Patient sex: M
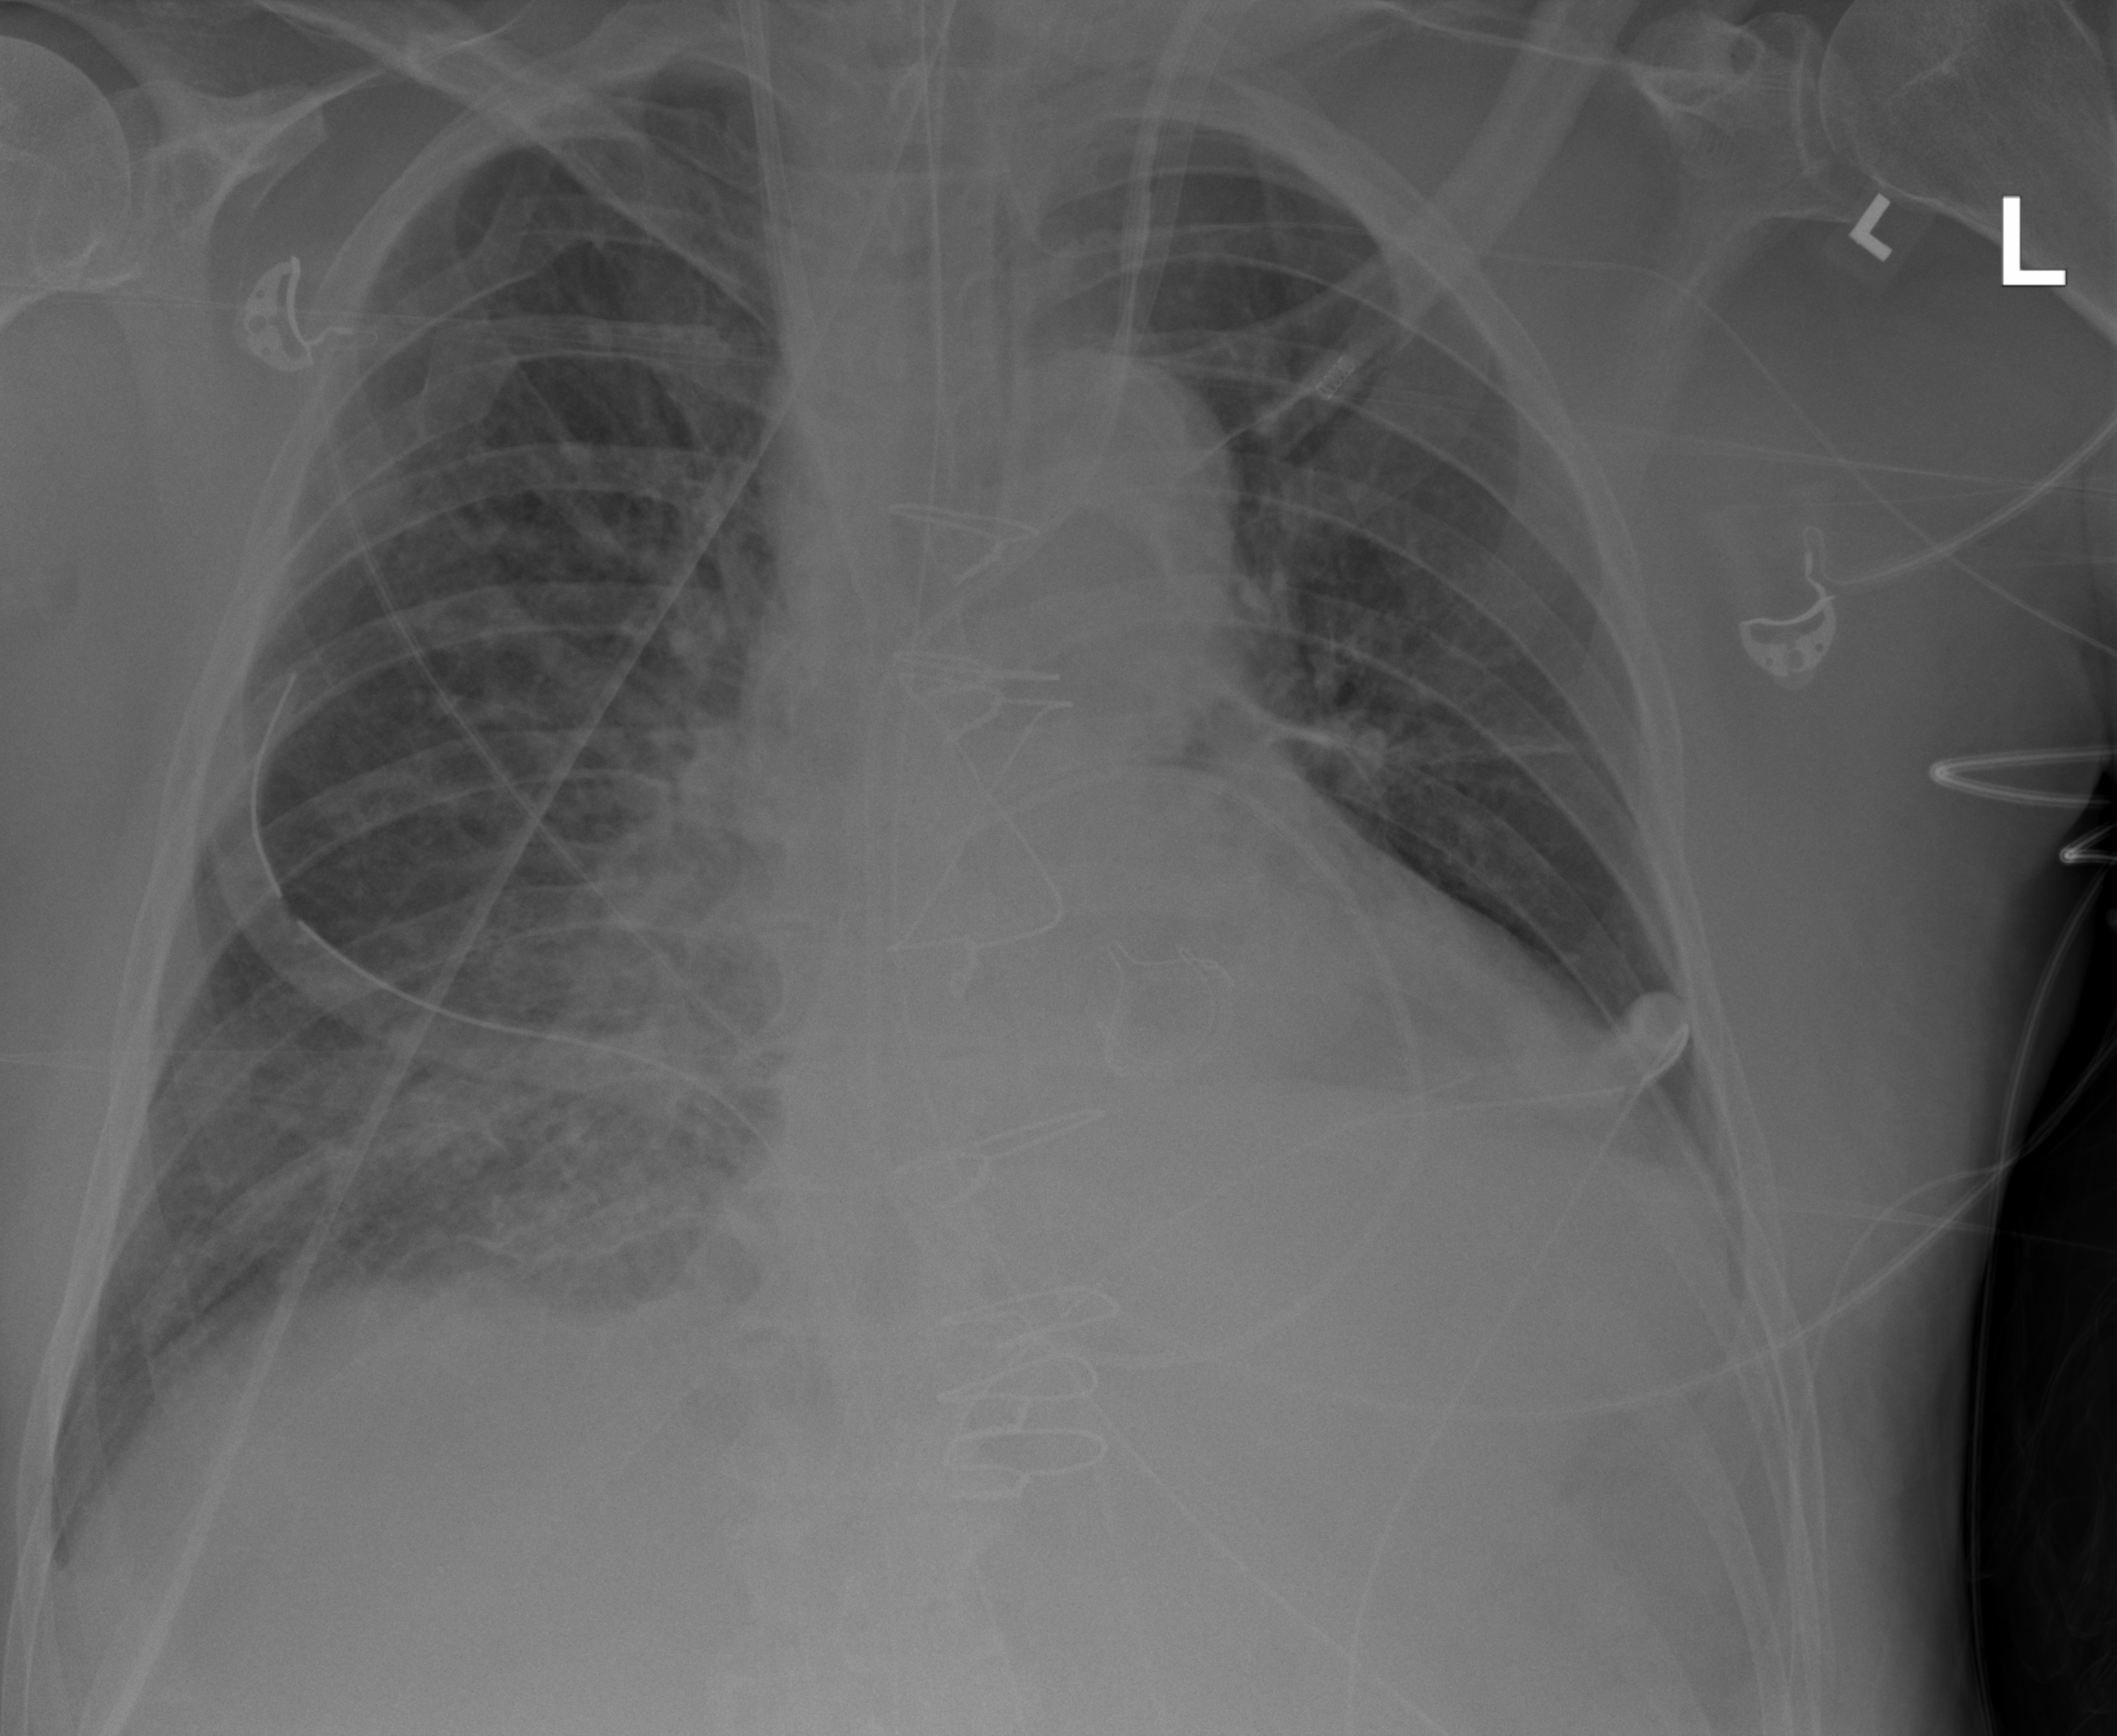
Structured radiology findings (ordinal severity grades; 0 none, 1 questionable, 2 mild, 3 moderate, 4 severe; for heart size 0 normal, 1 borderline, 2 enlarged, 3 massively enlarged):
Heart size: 2
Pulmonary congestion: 2
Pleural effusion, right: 2
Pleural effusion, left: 2
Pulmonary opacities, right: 2
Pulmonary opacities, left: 0
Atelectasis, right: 0
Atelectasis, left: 2